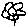
Label: flower